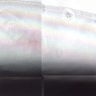
Metastatic tissue present: no